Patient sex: F
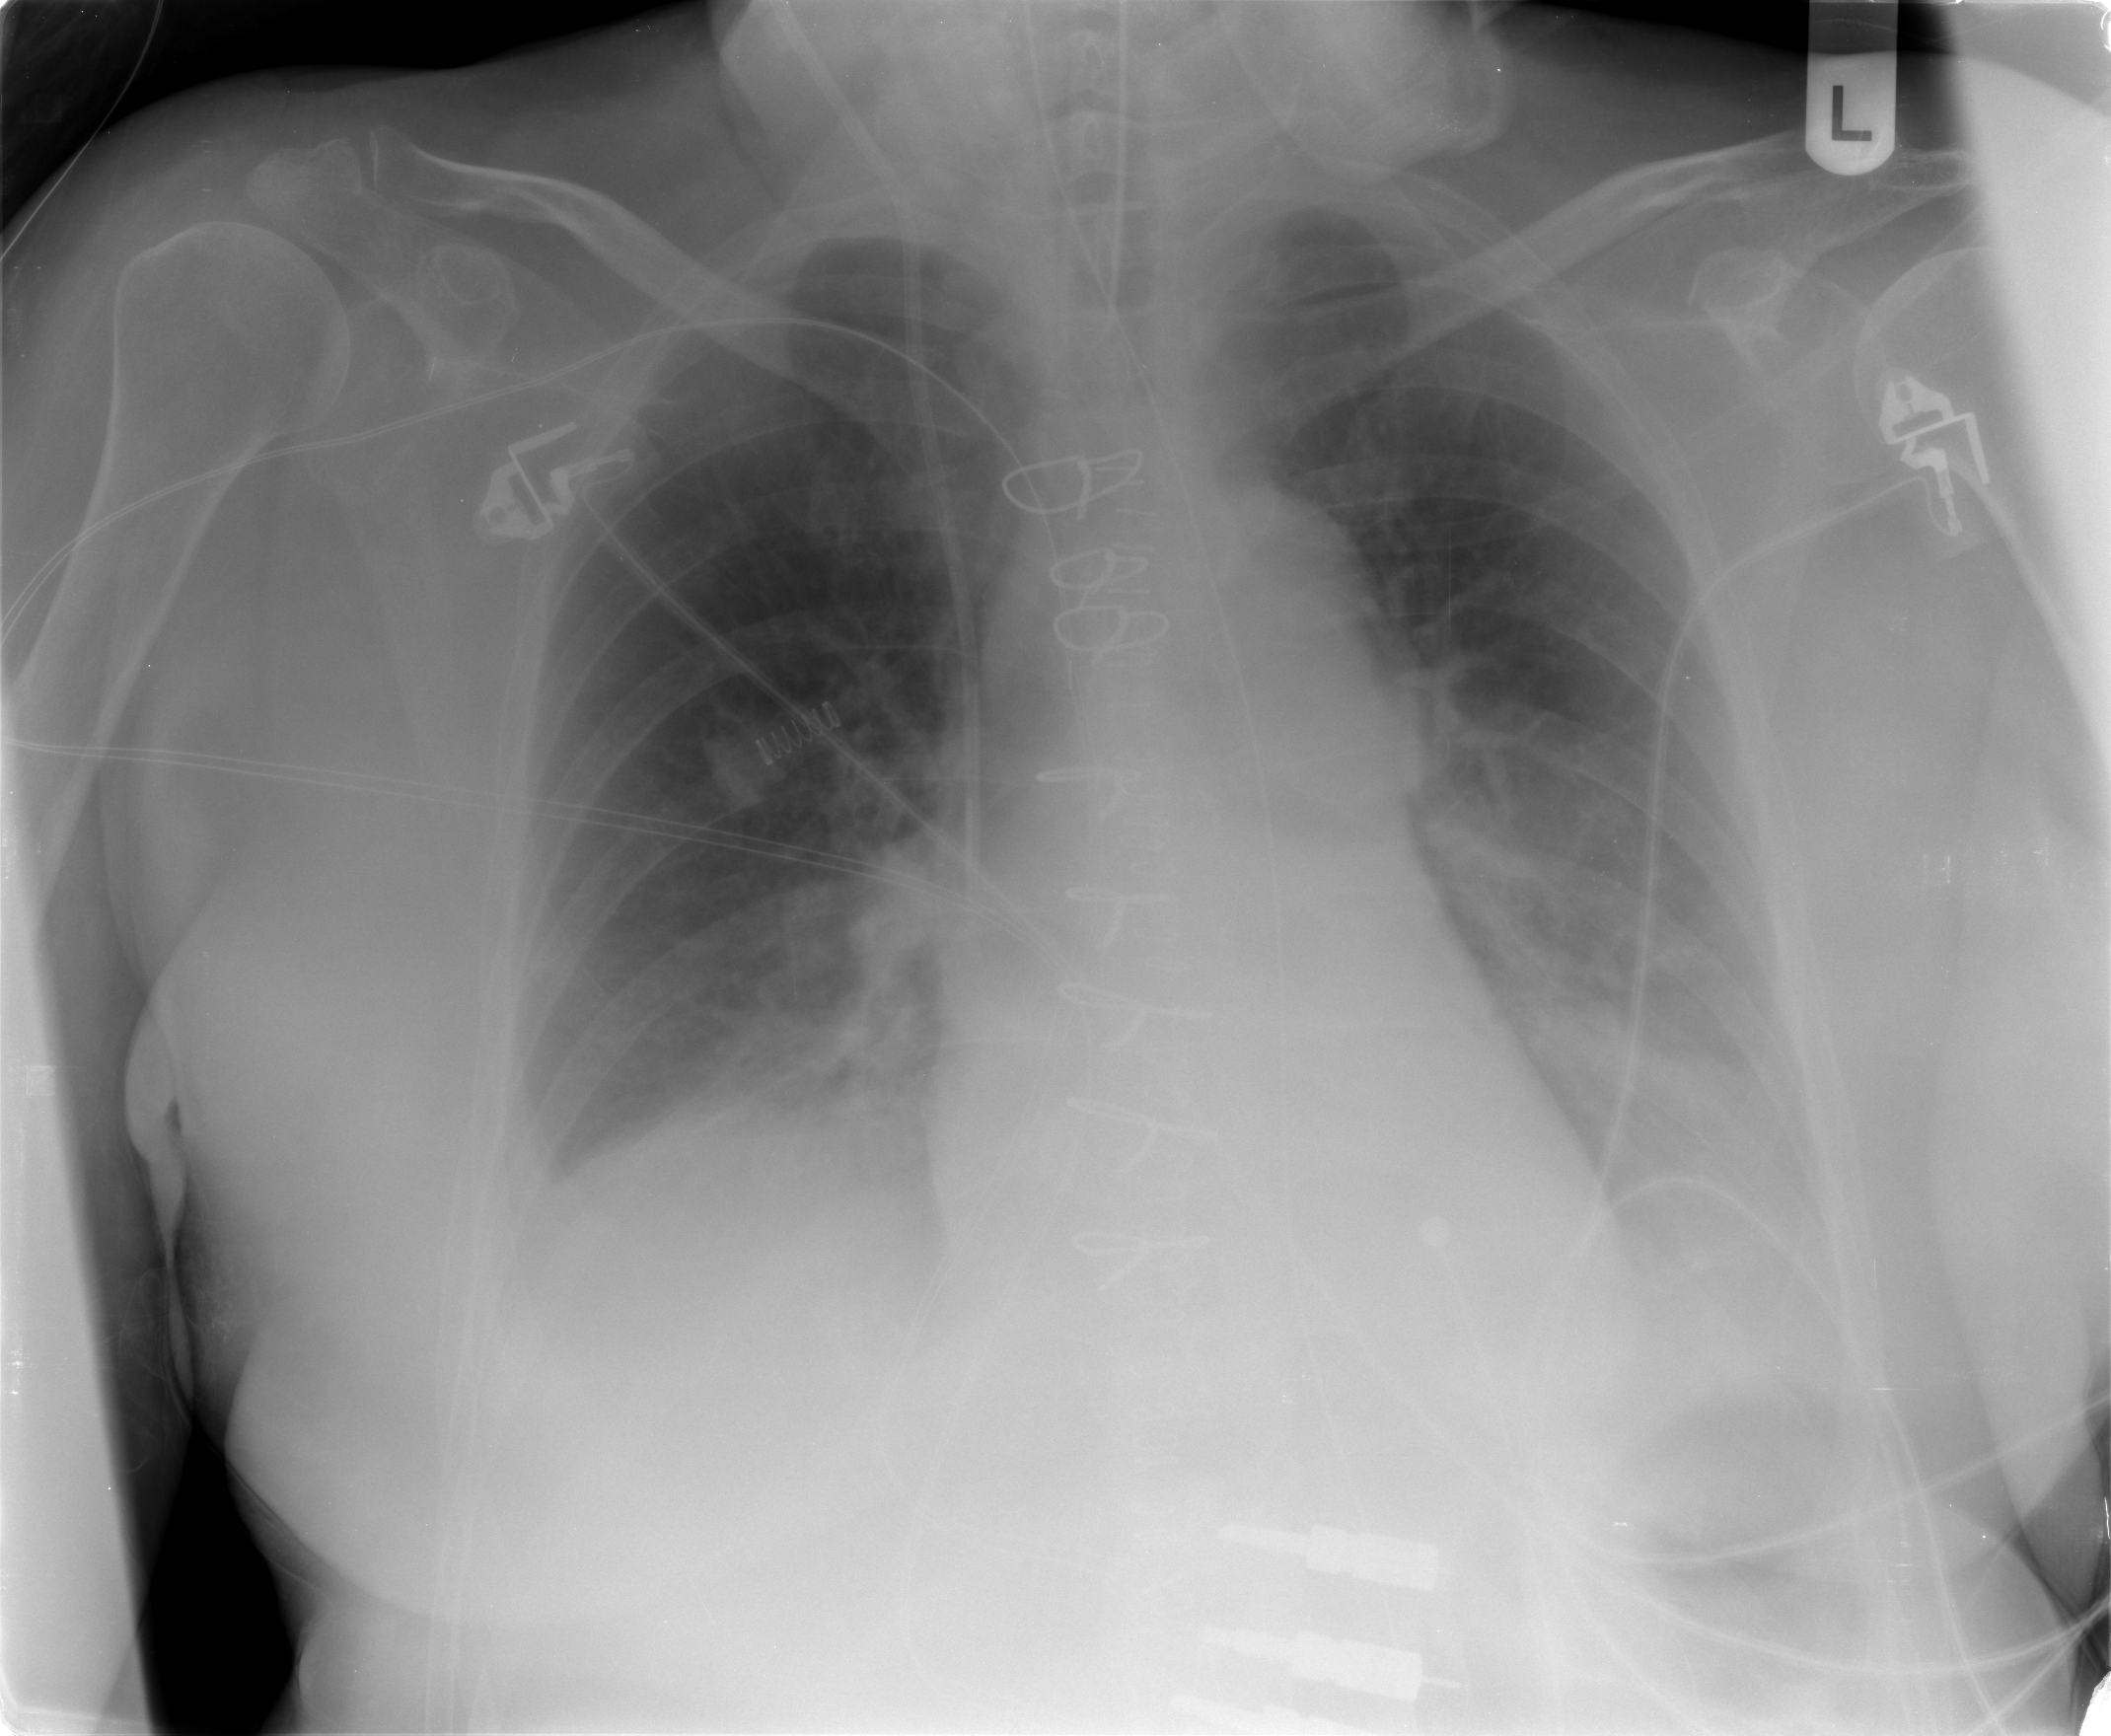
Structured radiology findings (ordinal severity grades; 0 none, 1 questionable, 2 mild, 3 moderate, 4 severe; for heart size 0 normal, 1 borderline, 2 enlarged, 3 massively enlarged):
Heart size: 1
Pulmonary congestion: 2
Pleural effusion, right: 2
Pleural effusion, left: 2
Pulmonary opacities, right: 1
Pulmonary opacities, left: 2
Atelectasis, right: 2
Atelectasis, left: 2